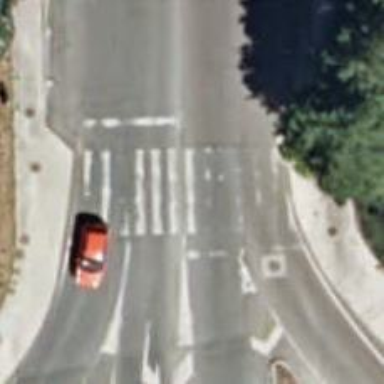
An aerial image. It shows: Footway crossing.